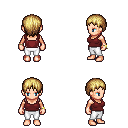
a pixel art fantasy rpg character, female body template, human, light skin, maroon pirate shirt, white pants, blonde plain hairstyle, bracelets, four views (front, back, left, right), 2x2 character sprite sheet, small pixel art, hard edges, no anti-aliasing